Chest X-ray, PA view. Patient: 62 years old, sex M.
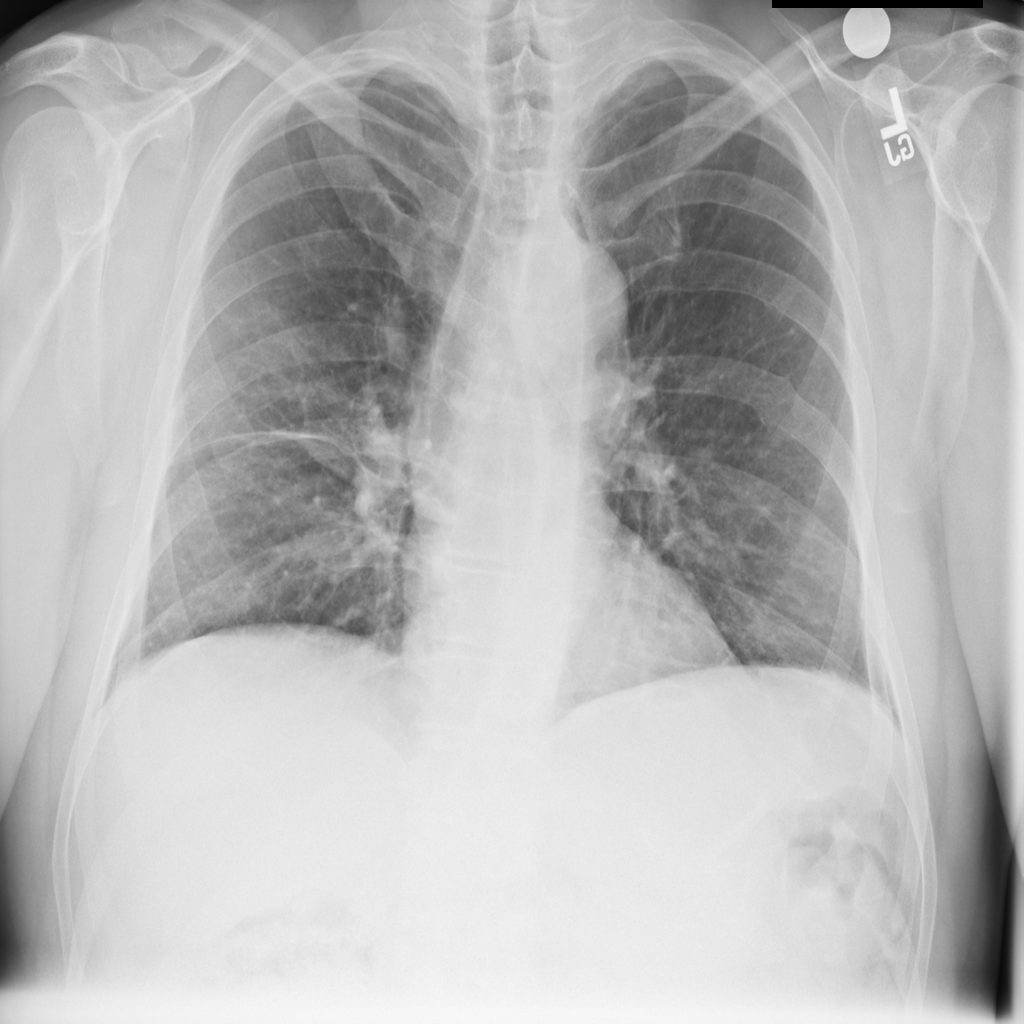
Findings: Atelectasis